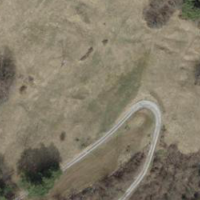
EUNIS habitat code: 23
Species observed at this site:
Melitaea diamina
Fabriciana niobe
Podarcis muralis
Coenonympha pamphilus
Calliteara pudibunda
Fabriciana adippe
Boloria dia
Polyommatus icarus
Maniola jurtina
Aporia crataegi
Ononis spinosa